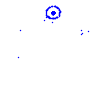
Particle: kaon